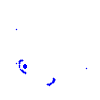
Particle: kaon